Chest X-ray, PA view. Patient: 35 years old, sex M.
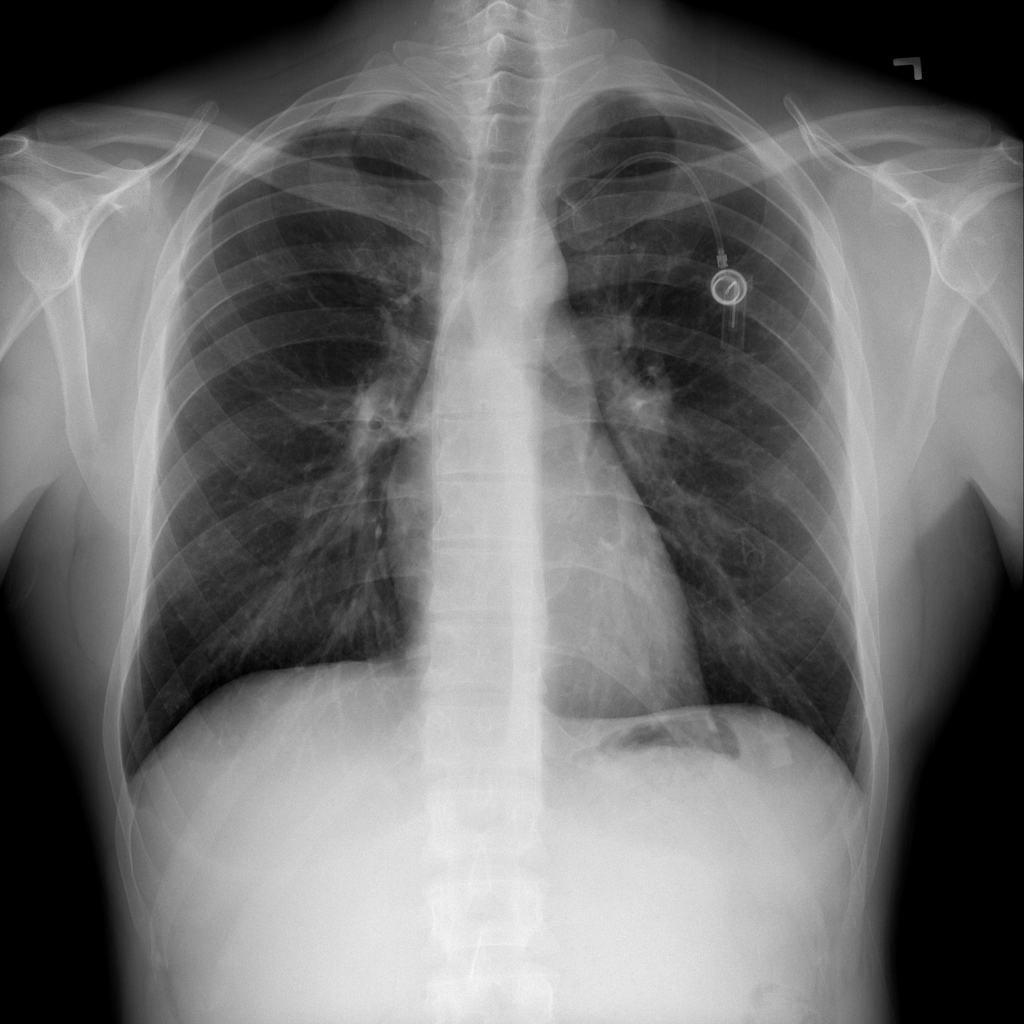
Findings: No Finding